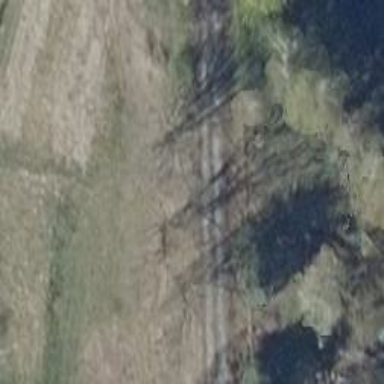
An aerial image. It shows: Residential road with gravel surface of grade2 tracktype. Abandoned historic railway runs alongside the road.